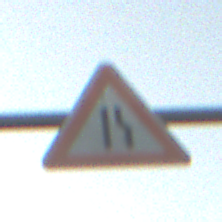
Verkehrszeichen: EinseitigVerengteFahrbahnRechts
Umgebung: Outdoor, RoadRail
Tageszeit: SunriseSunset
Wetter: PartlyCloudy
Licht: Natural
Jahreszeit: NotSpecified
Kontrast: LowContrast